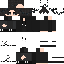
A female human skin with dark skin, wearing brown long hair dressed in a blue hoodie and black pants, featuring a closed mouth.